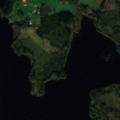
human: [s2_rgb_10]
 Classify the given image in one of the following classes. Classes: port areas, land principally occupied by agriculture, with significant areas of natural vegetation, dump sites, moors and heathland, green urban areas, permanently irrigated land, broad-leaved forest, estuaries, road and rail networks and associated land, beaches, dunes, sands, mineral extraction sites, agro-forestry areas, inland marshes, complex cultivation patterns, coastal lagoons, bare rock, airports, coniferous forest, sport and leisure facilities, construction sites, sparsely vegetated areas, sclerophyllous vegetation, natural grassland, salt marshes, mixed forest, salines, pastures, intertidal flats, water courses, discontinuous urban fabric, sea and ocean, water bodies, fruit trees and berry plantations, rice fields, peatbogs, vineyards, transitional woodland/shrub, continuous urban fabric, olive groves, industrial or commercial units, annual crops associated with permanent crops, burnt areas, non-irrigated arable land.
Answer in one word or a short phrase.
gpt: coniferous forest, mixed forest, water bodies